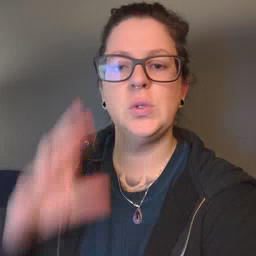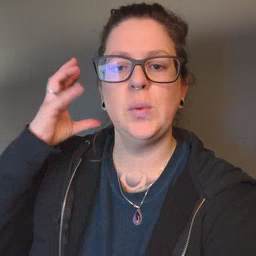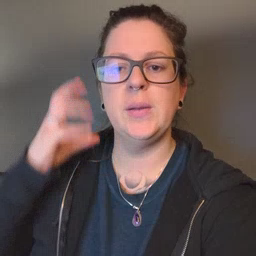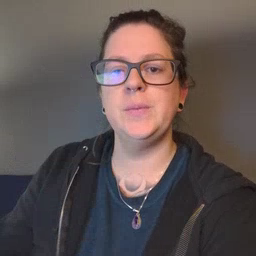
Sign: radio